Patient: sex M, age 71
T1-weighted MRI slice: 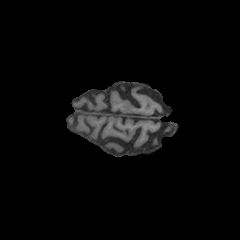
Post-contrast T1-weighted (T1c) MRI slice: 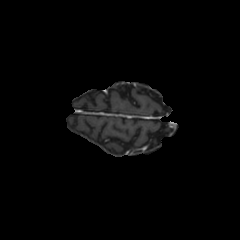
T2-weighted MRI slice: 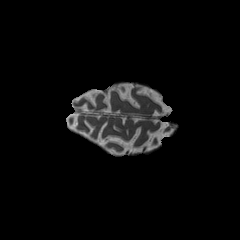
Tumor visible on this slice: no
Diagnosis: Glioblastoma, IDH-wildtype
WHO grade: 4